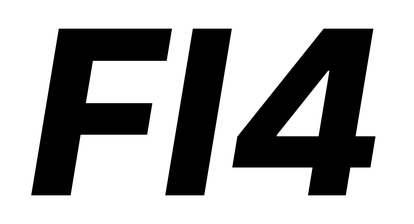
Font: Inter-Italic_ExtraBold_Italic